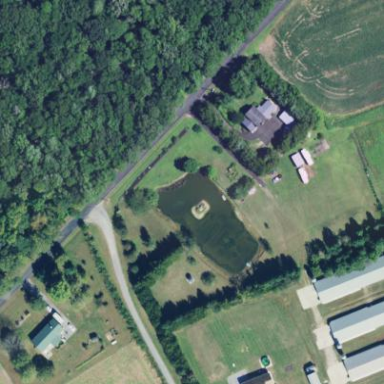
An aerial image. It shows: Pond surrounded by natural water.